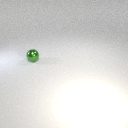
small green metal sphere